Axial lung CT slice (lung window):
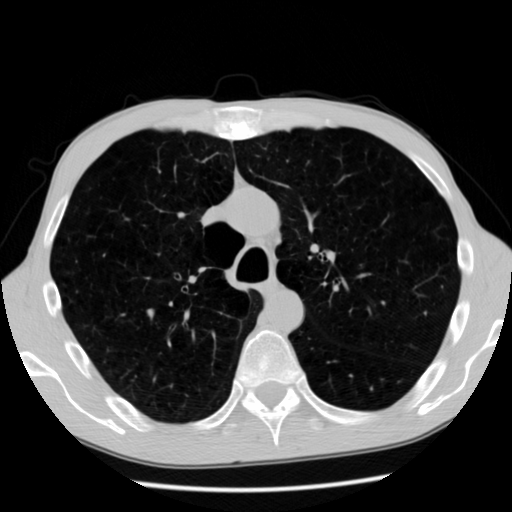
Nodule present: no